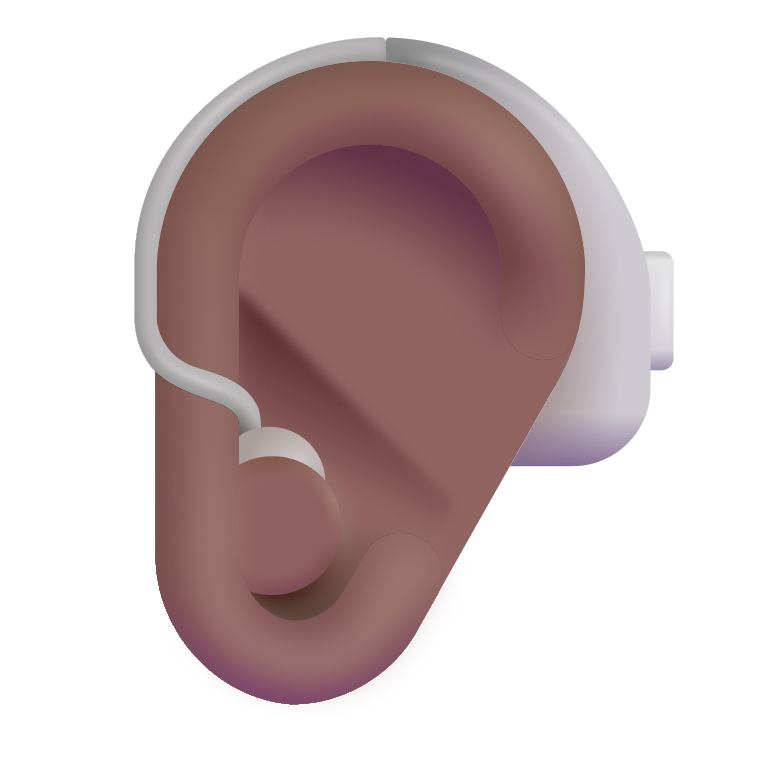
ear with hearing aid color  dark